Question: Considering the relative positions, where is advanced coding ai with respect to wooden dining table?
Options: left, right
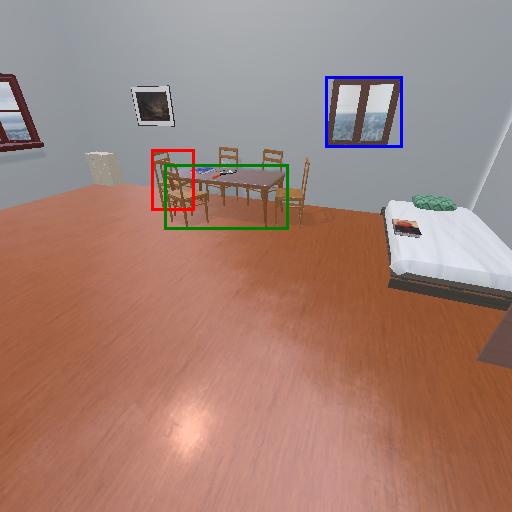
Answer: left